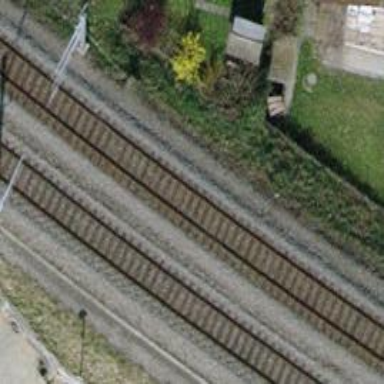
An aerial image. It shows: One railway track on embankment with electrified contact line.